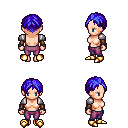
a pixel art fantasy rpg character, female body template, human, light skin, steel arm armor, magenta pants, blue parted hairstyle, cloth bracers, gold boots, four views (front, back, left, right), 2x2 character sprite sheet, small pixel art, hard edges, no anti-aliasing